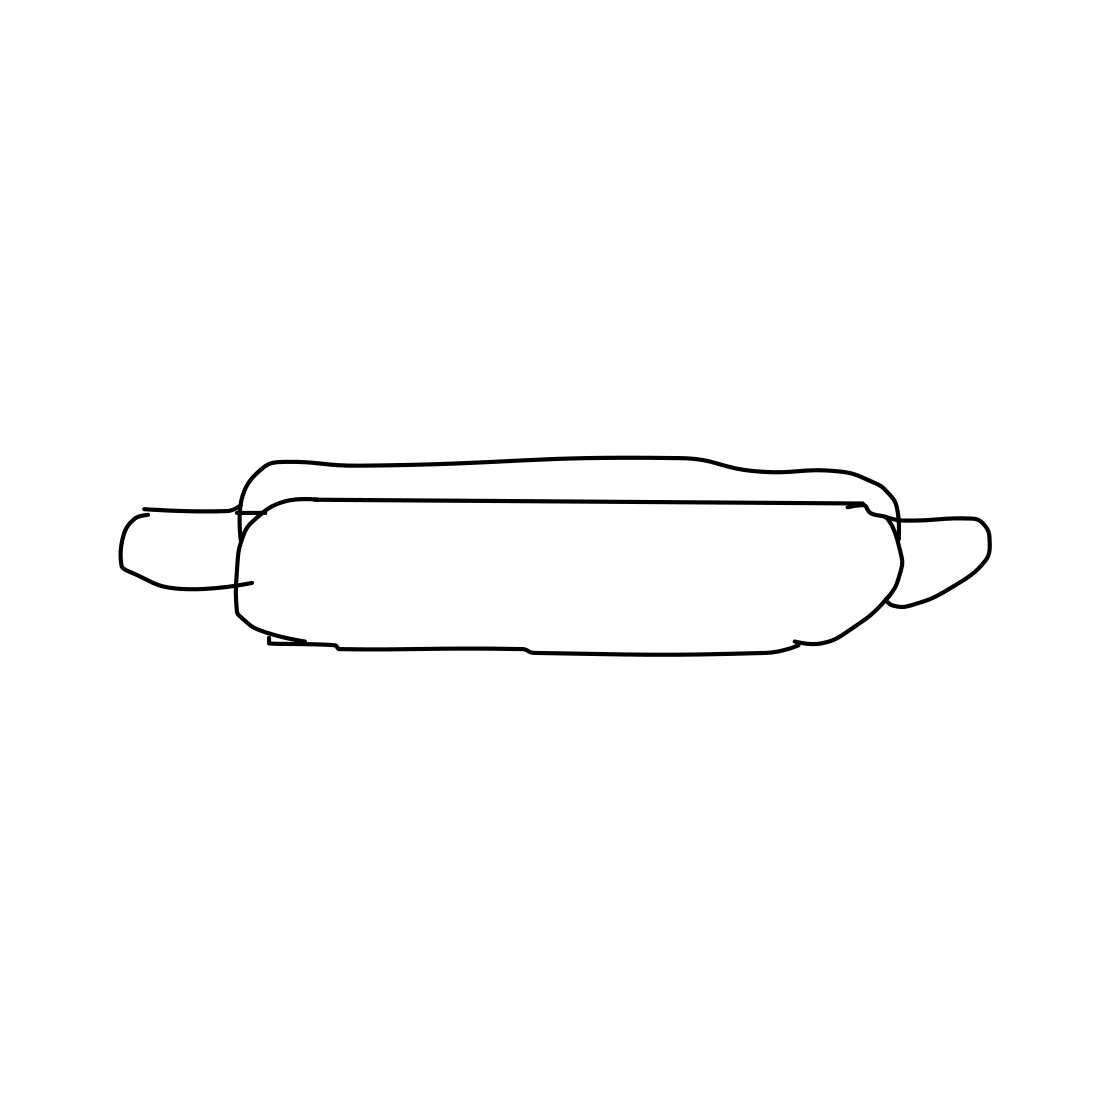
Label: hot-dog